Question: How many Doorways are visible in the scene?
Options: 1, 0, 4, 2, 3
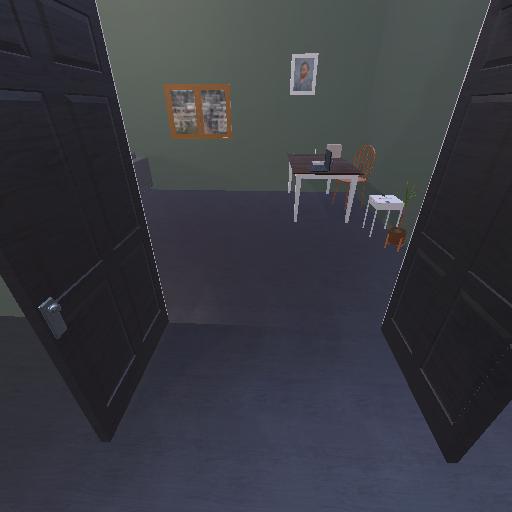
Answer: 1